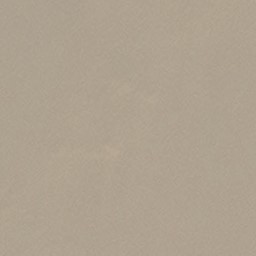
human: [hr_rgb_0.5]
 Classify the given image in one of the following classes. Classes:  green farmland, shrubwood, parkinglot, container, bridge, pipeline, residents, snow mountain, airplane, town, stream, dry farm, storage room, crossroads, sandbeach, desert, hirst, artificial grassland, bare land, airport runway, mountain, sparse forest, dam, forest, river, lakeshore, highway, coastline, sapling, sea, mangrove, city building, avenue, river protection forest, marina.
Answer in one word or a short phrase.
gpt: desert